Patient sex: F
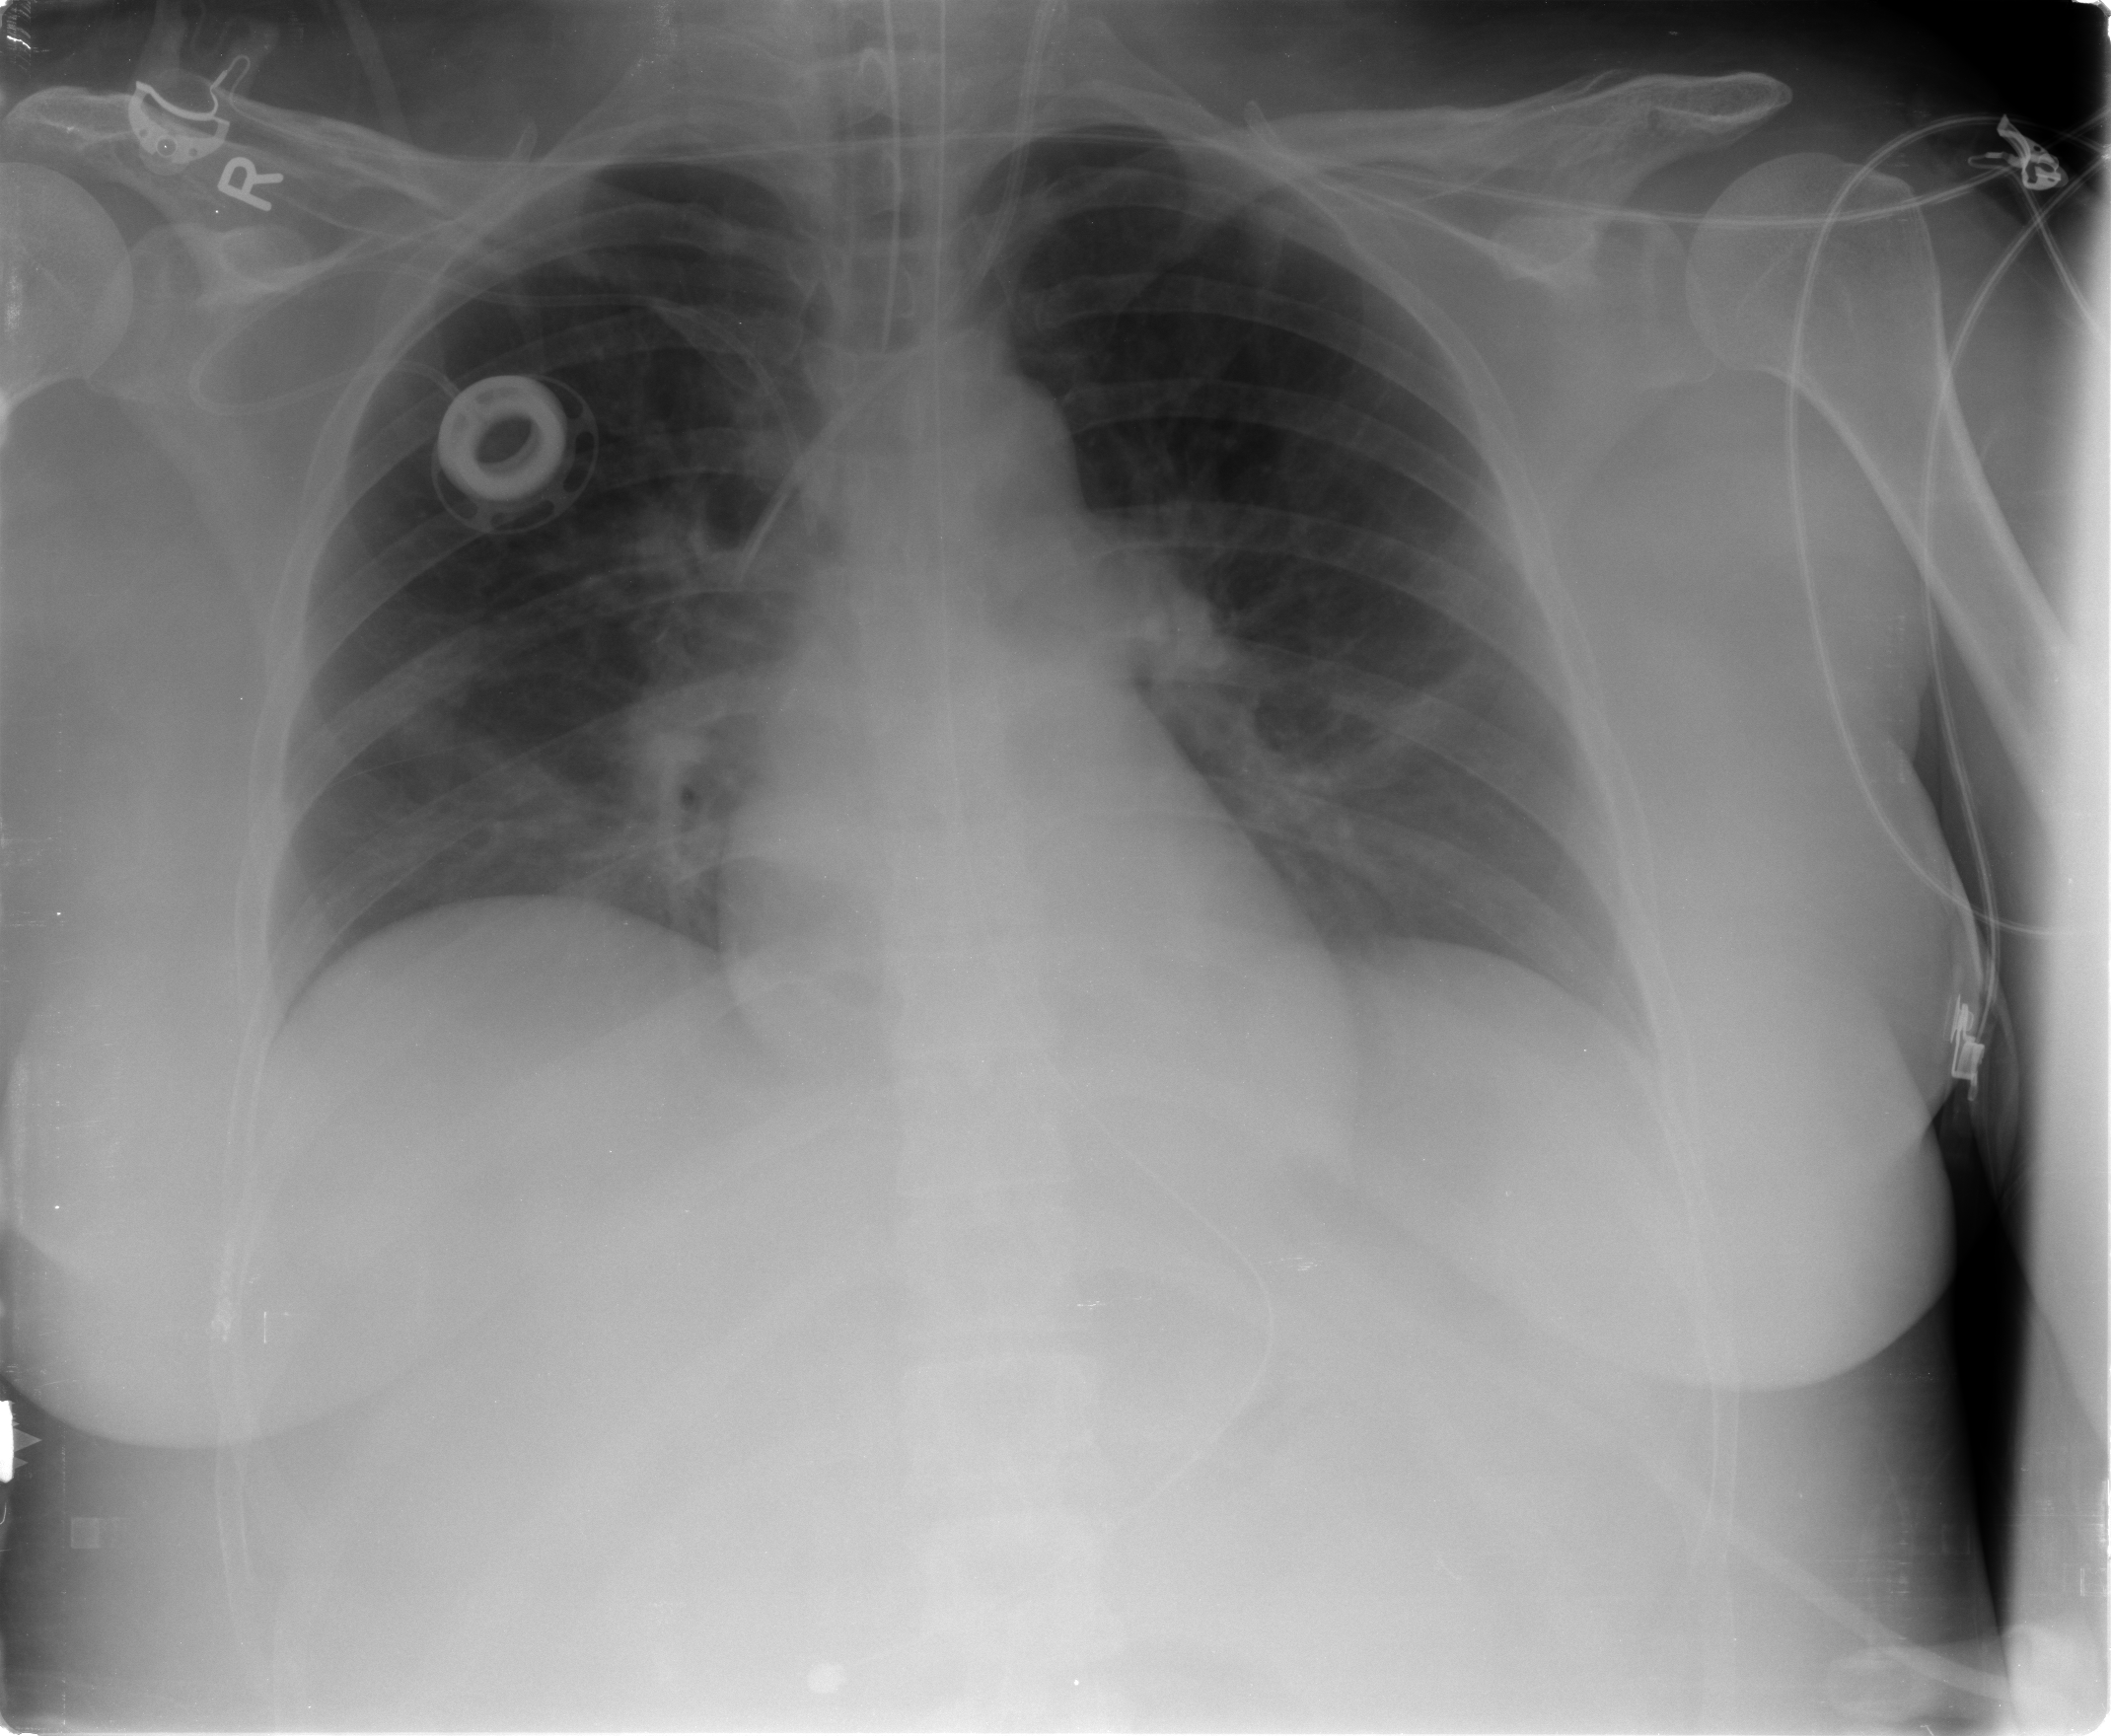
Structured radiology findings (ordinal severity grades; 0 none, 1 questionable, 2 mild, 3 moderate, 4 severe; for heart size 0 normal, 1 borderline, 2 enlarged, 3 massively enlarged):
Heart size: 0
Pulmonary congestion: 0
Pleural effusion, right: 0
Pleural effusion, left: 0
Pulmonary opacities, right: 0
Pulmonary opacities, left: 0
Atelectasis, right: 2
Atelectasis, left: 0